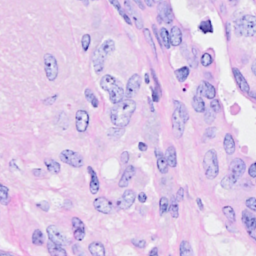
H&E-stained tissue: Breast